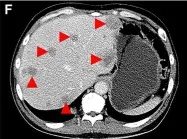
Computed tomography (CT) images of male choriocarcinoma with multiple systemic metastases (December 15, 2018). (D) The transverse image in the arterial phase shows heterogeneous mild enhancement of the lesion, with evident thickening of blood-supplying arteries, areas of necrotic cystic degeneration in the interior, and tortuous, dilated veins in the surrounding area (long arrows).
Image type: radiology (ct)